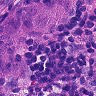
Metastatic tissue present: yes